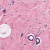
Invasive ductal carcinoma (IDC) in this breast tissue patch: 0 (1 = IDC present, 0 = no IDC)